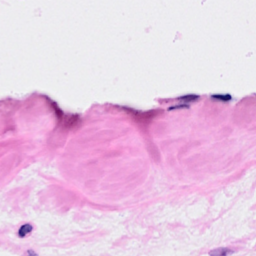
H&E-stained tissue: Breast